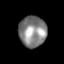
Tissue: lung
Cell type: Others
Senescence score: 0.2215
Nuclear area (px): 816
Mean DAPI intensity: 135.69